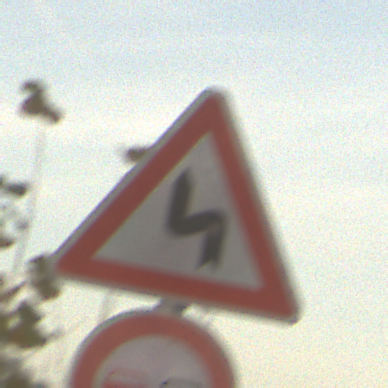
Verkehrszeichen: DoppelkurveZunaechstLinks
Zusatzzeichen unten: Ueberholverbot
Umgebung: Outdoor, Nature
Tageszeit: SunriseSunset
Wetter: PartlyCloudy
Licht: Natural
Jahreszeit: NotSpecified
Kontrast: LowContrast